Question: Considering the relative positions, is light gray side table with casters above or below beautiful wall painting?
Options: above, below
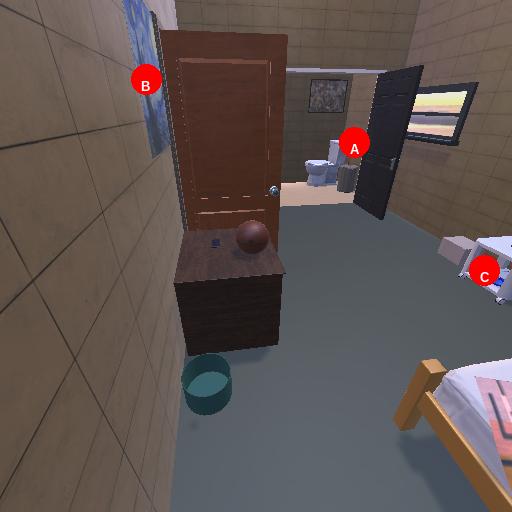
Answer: above